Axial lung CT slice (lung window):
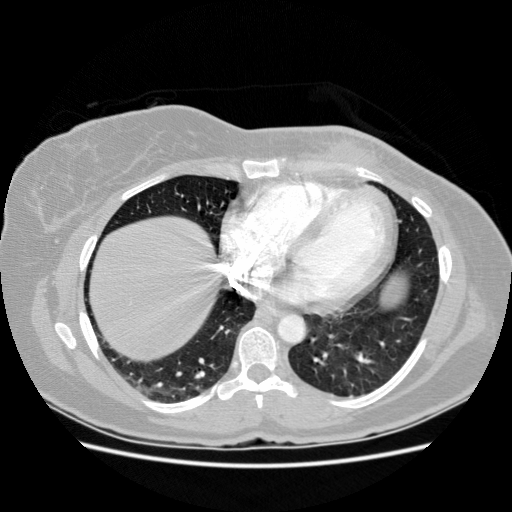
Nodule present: no